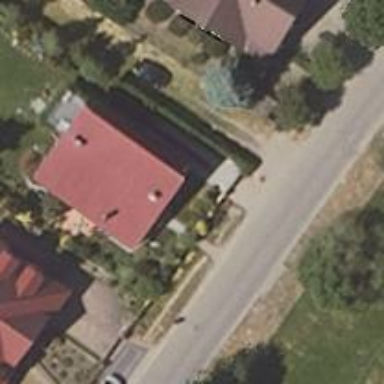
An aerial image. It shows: Residential building.